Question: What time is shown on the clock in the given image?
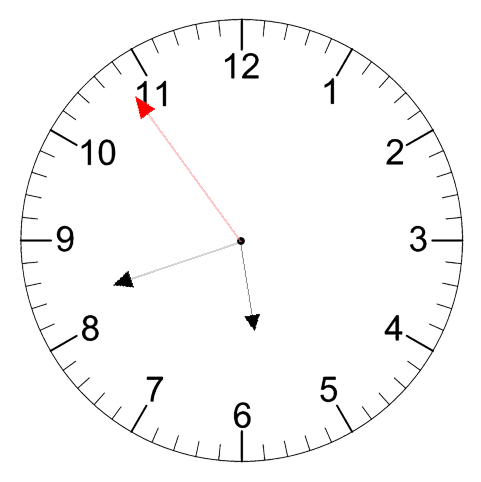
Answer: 05:41:54